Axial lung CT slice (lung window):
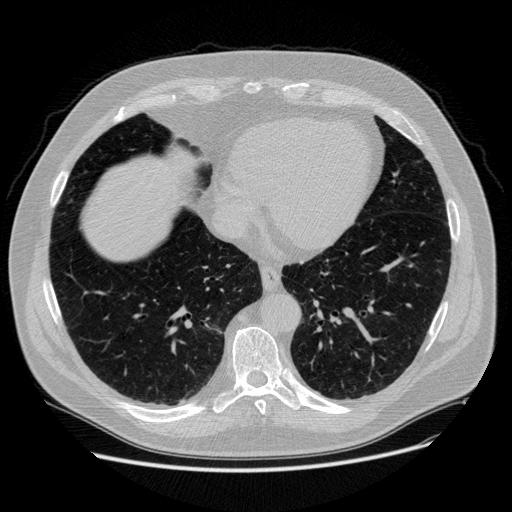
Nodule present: no